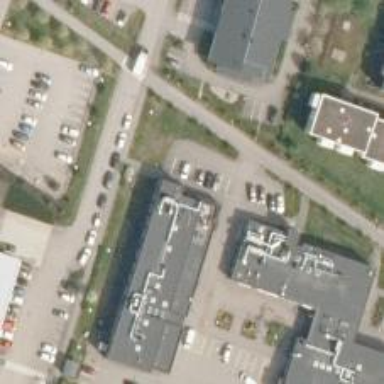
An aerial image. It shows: Veterinary facility.